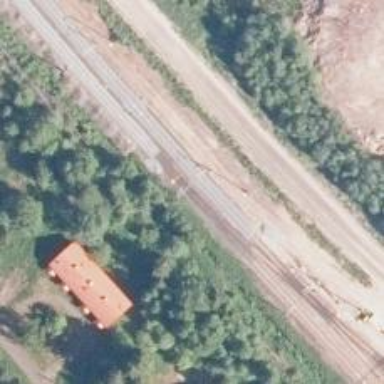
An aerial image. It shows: Continuous rail railway with electrified contact line.